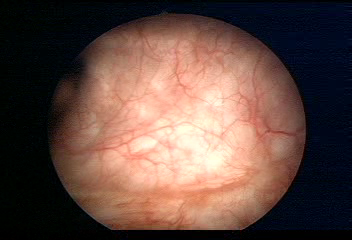
Modality: WLC
Class: Normal mucosa
Bladder cancer association: No